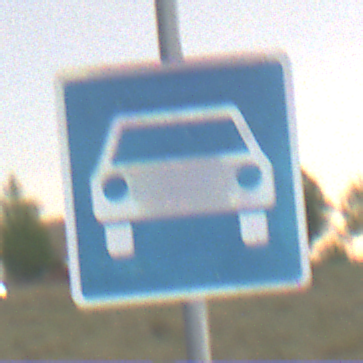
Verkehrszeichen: Kraftfahrstrasse
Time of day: Night
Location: Outdoor (Nature)
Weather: Overcast
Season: NotSpecified
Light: Artificial